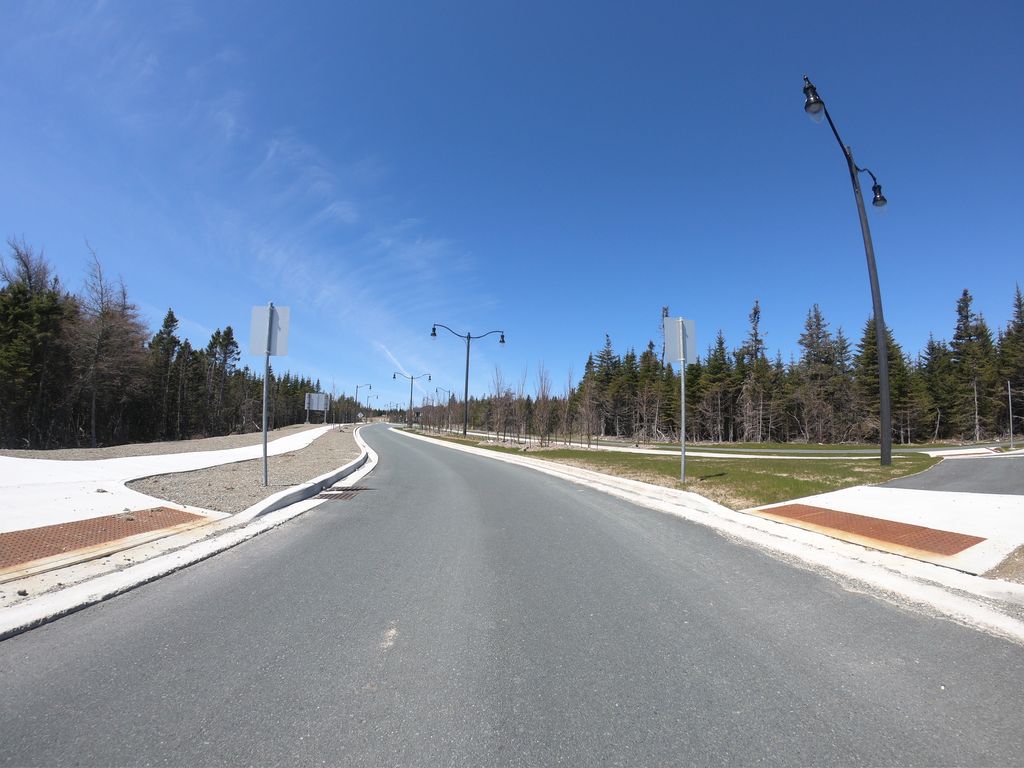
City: st_johns